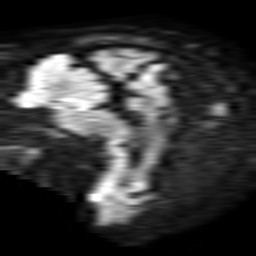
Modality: TRACE
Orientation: sagittal
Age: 67
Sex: male
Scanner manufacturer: philips
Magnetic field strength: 1.5 T
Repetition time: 3.394 s
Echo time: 0.06899 s